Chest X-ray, PA view. Patient: 43 years old, sex F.
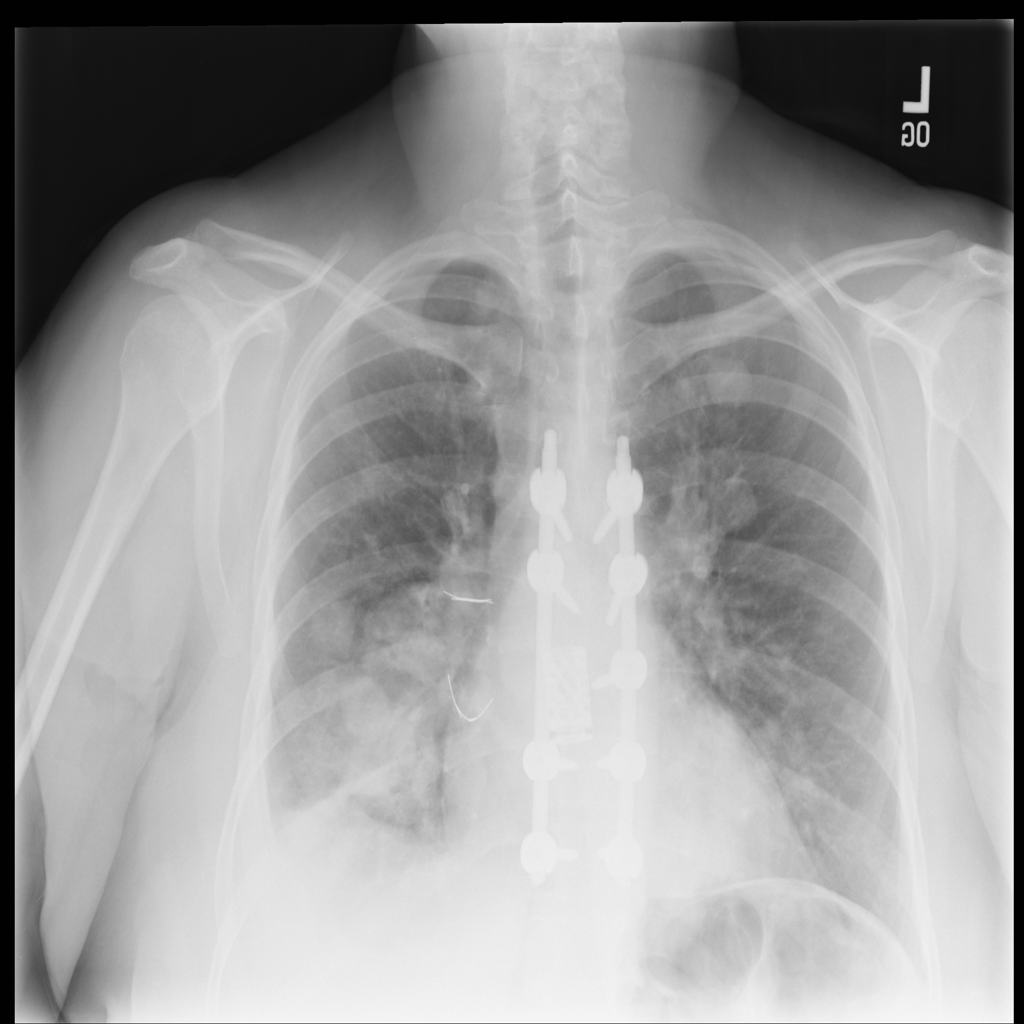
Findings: Consolidation, Effusion, Nodule